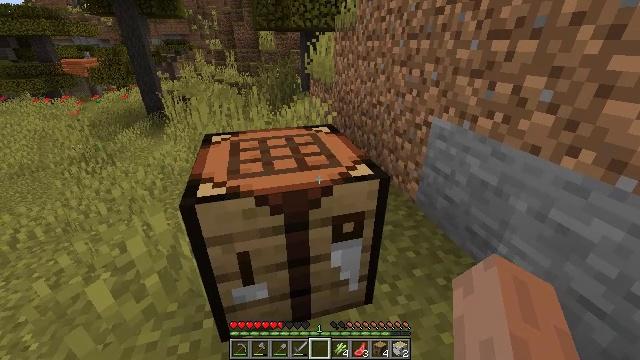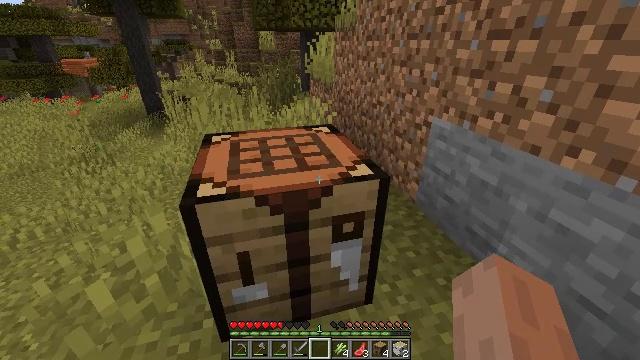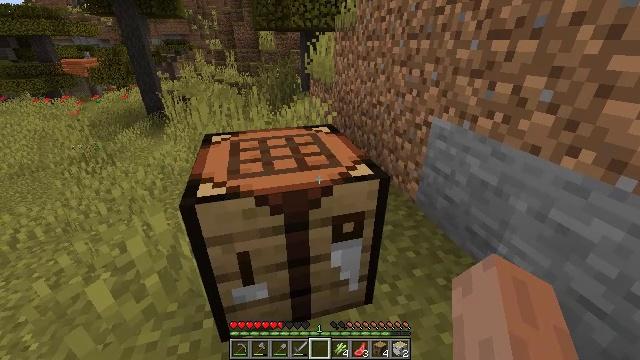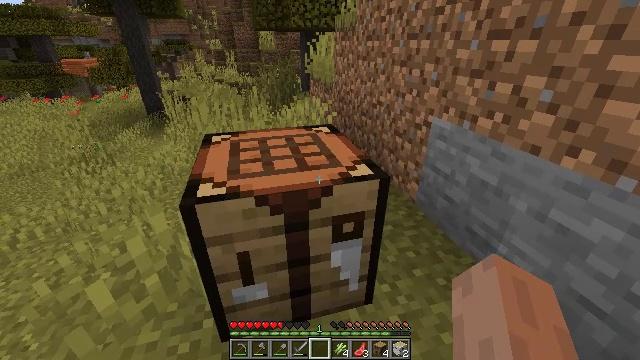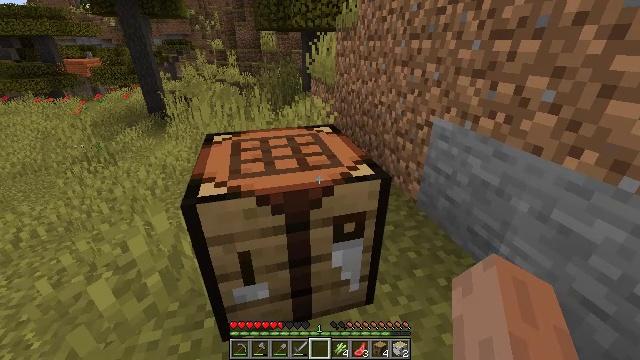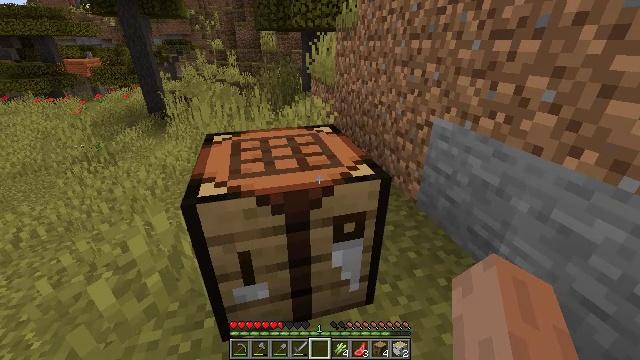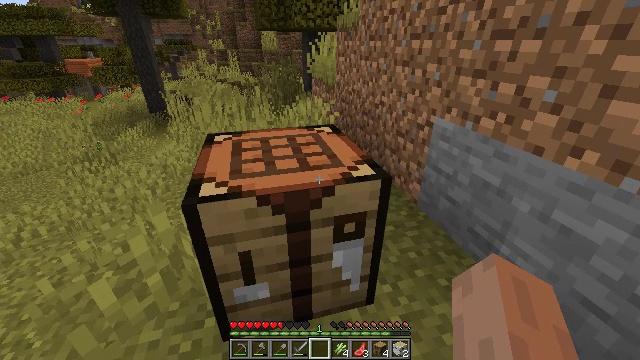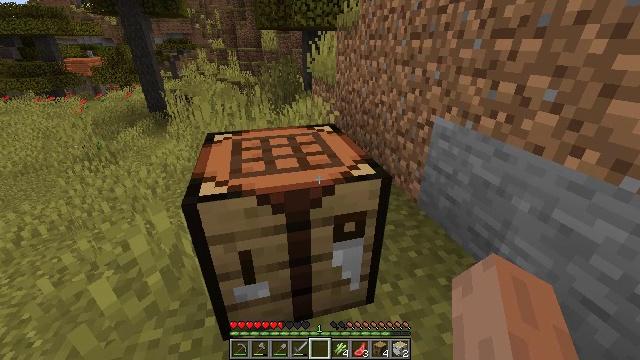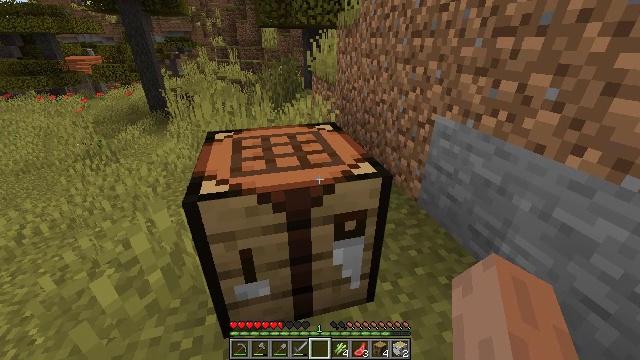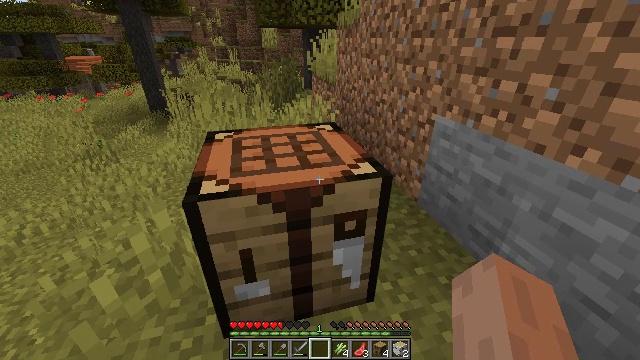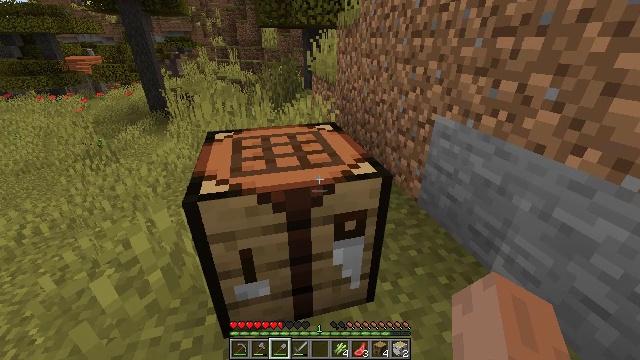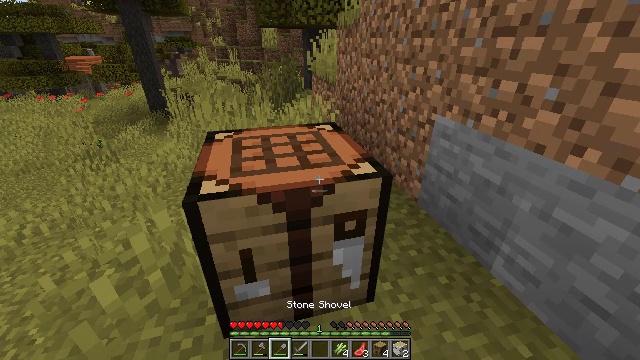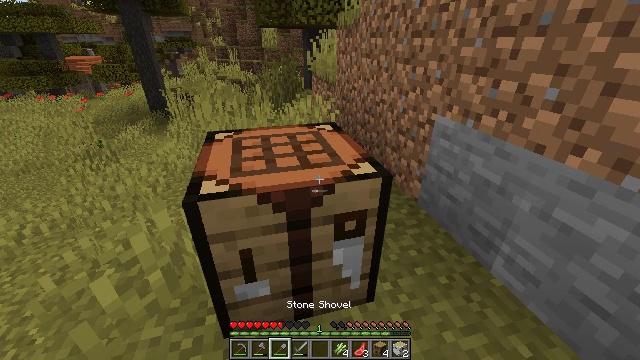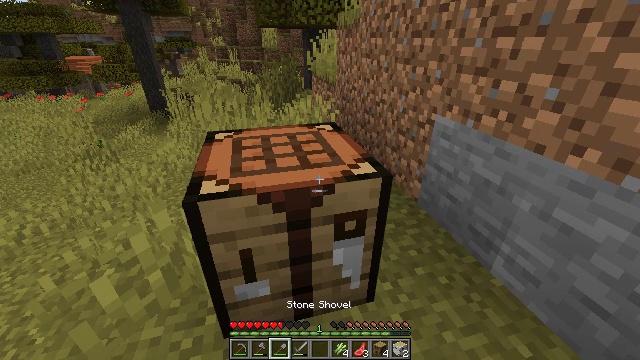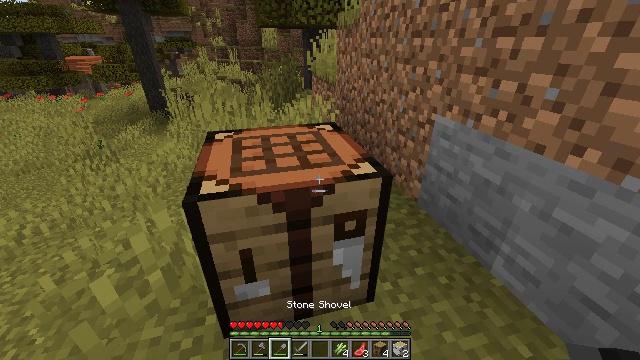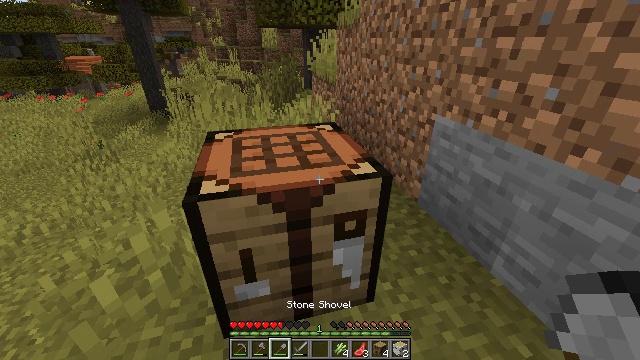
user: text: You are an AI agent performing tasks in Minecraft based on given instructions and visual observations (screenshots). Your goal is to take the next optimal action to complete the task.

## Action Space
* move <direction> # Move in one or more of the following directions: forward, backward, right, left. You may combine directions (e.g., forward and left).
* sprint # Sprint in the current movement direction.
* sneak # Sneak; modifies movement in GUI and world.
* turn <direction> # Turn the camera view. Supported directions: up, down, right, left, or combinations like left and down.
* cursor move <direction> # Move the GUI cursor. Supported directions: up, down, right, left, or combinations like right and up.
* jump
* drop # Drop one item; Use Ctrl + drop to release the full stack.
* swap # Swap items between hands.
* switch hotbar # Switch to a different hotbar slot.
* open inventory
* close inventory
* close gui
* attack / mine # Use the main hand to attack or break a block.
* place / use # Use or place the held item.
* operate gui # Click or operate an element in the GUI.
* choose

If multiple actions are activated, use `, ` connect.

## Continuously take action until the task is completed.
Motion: motion action
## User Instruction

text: Left click on the crafting table
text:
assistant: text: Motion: no_op
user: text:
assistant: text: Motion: no_op
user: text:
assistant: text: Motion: no_op
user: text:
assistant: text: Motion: no_op
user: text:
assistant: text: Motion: no_op
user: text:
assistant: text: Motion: no_op
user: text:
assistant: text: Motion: no_op
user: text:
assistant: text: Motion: no_op
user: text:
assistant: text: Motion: no_op
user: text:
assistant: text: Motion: switch to hotbar 3
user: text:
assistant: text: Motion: switch to hotbar 3
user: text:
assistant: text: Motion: switch to hotbar 3
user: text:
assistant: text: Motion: switch to hotbar 3
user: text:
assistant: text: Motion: no_op
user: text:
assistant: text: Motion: no_op
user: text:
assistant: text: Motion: no_op
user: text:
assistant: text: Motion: switch to hotbar 4
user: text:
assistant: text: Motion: switch to hotbar 4
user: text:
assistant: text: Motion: switch to hotbar 4
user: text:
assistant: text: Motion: attack / mine, switch to hotbar 4
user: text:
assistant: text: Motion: attack / mine
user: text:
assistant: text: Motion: attack / mine
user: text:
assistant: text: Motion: attack / mine
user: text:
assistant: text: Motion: attack / mine
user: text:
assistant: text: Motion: attack / mine
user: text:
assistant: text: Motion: attack / mine
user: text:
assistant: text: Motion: attack / mine
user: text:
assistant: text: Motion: attack / mine
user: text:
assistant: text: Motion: attack / mine
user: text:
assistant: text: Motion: attack / mine